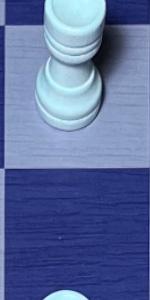
Label: Empty